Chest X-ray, AP view. Patient: 31 years old, sex M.
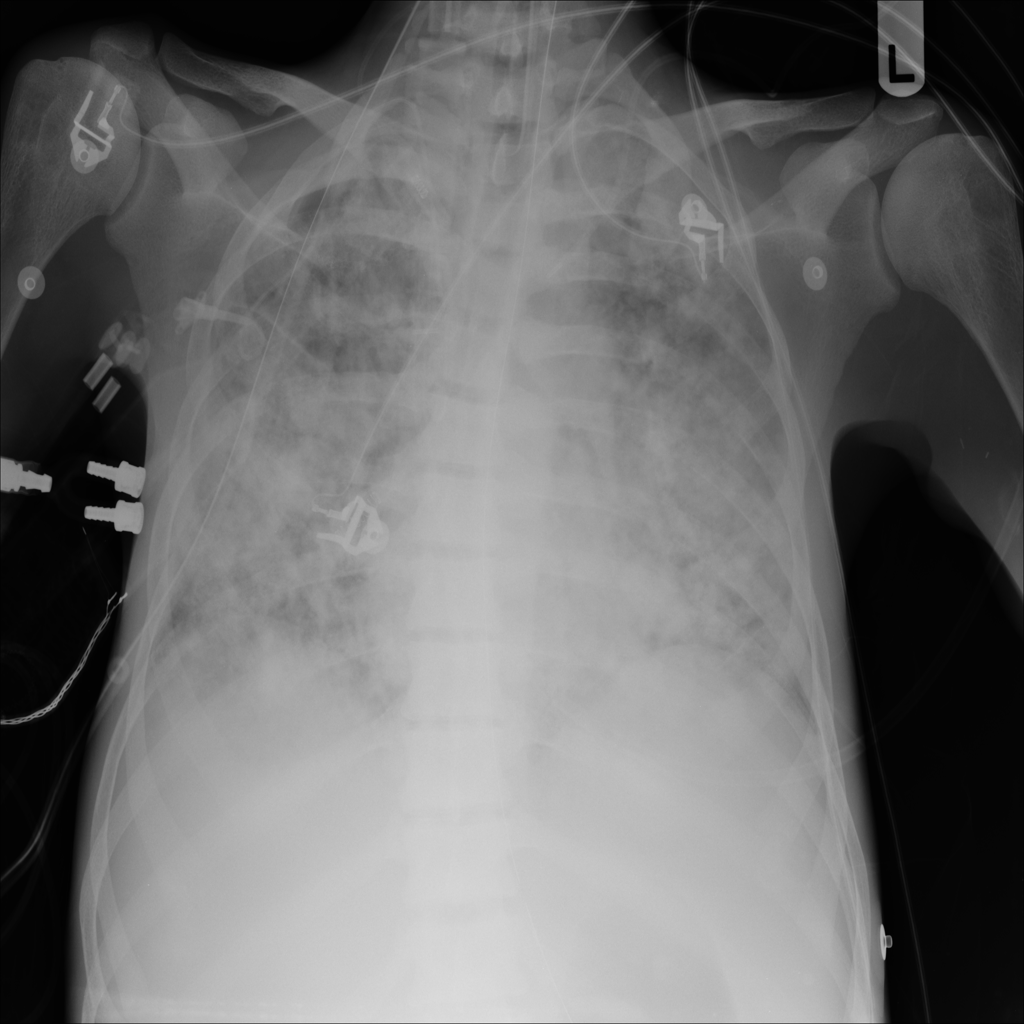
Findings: No Finding